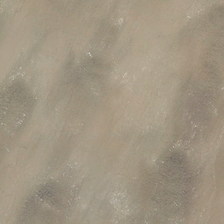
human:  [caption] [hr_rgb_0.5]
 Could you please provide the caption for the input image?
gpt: a piece of desert is dusty ,barren and desolate .

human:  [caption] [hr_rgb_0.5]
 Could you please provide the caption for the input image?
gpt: it is a piece of khaki desert .

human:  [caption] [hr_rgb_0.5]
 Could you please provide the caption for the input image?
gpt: a piece of sand in the desert is like fish scale .

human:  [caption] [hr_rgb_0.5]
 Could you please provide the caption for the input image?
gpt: it is a piece of khaki desert .

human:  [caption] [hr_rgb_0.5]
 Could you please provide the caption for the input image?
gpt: a piece of sand in the desert is like fish scale .